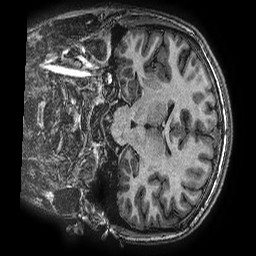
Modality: T1w
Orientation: coronal
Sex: male
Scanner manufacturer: ge
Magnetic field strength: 3 T
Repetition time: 0.00766 s
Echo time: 0.003476 s